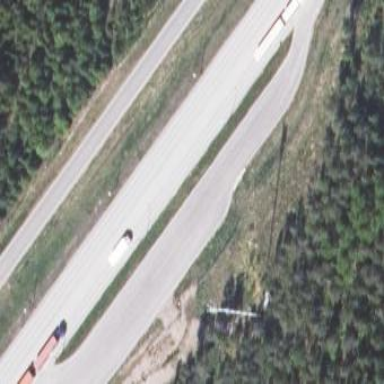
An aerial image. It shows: Rest area along the road.